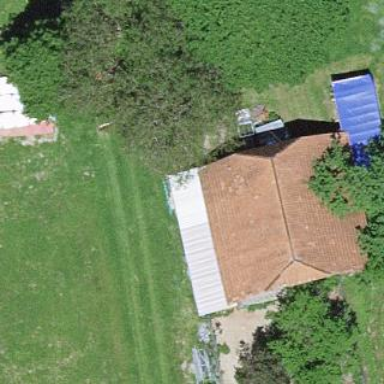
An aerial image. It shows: Barn.